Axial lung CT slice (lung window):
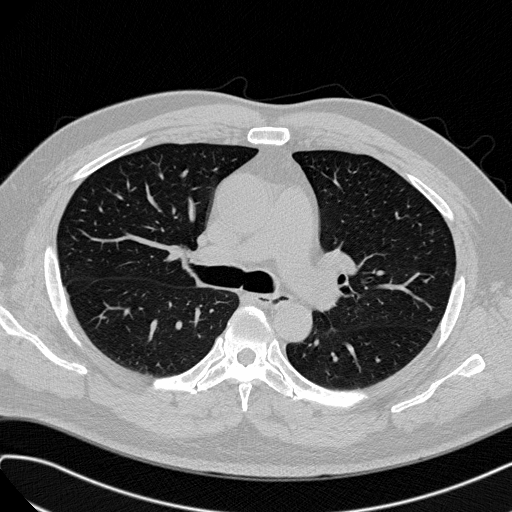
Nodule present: no